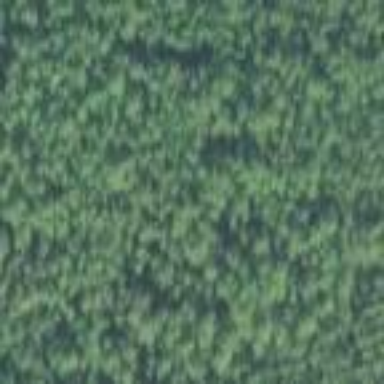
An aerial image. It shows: Beautiful woodland area.